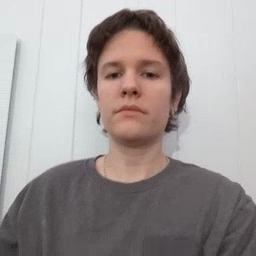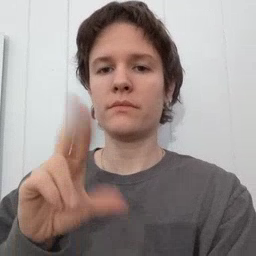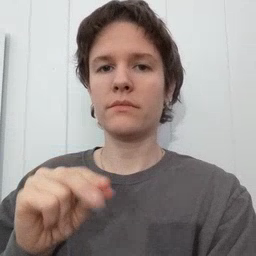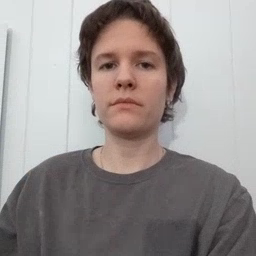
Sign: no